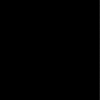
Label: dusty